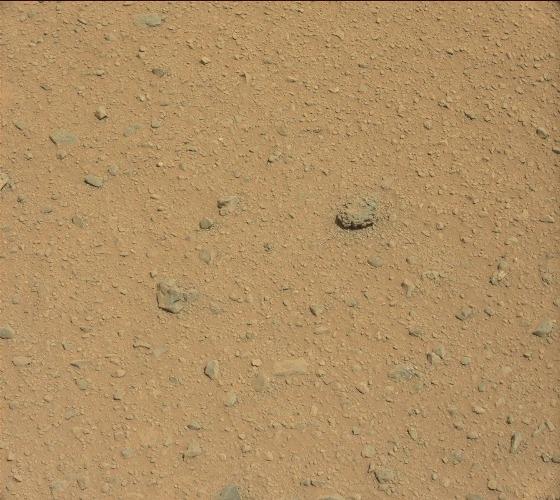
Terrain classes present: Gravel / Sand / Soil, Rock